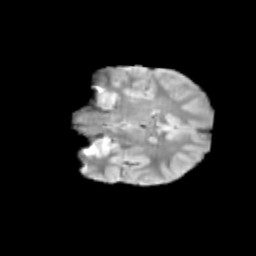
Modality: T2w
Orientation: coronal
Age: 9
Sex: male
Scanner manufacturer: siemens
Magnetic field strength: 3 T
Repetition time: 3.8 s
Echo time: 0.07 s